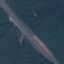
Land use / land cover class: Highway